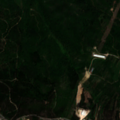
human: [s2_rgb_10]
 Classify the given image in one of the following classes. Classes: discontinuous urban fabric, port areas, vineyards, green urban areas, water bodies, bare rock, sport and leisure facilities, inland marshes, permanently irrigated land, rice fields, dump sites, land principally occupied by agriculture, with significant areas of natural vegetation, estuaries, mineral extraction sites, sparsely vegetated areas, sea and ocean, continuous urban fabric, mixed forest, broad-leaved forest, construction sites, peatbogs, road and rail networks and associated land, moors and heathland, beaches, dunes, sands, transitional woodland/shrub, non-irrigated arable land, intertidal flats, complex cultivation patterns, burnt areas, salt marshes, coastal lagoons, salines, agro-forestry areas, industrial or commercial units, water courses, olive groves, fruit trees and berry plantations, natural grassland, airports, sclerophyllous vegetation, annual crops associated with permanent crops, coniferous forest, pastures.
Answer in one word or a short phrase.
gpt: land principally occupied by agriculture, with significant areas of natural vegetation, broad-leaved forest, transitional woodland/shrub